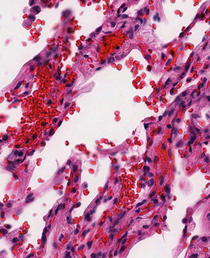
Tumor epithelial tissue: no
Tumor-associated stroma tissue: yes
Normal tissue: no